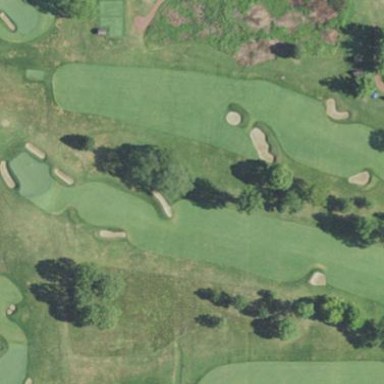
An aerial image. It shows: Golf fairway in the image.